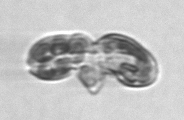
Label: Karenia